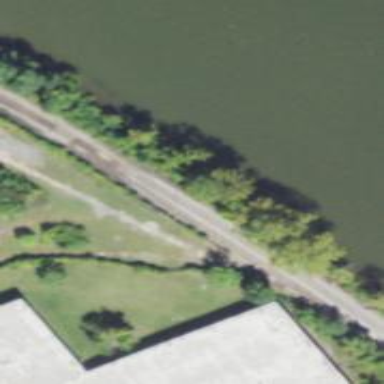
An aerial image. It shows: Railway siding with rails.